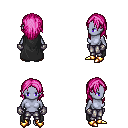
a pixel art fantasy rpg character, female body template, dark elf, purple skin, black cape, metal pants, pink long hairstyle, metal gloves, gold boots, four views (front, back, left, right), 2x2 character sprite sheet, small pixel art, hard edges, no anti-aliasing